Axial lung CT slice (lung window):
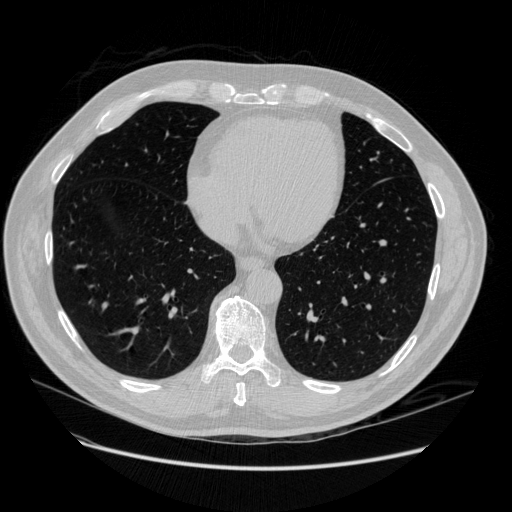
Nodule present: no